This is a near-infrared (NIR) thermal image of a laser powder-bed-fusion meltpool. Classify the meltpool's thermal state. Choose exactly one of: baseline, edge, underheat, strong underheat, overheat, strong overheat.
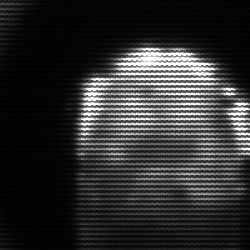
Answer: baseline